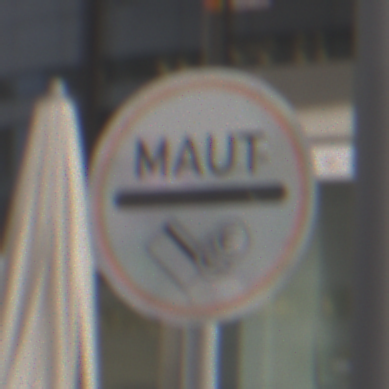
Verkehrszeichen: MautflichtigeStrecke
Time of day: Midday
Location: Outdoor (Urban)
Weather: Overcast
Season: NotSpecified
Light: Natural